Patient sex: M
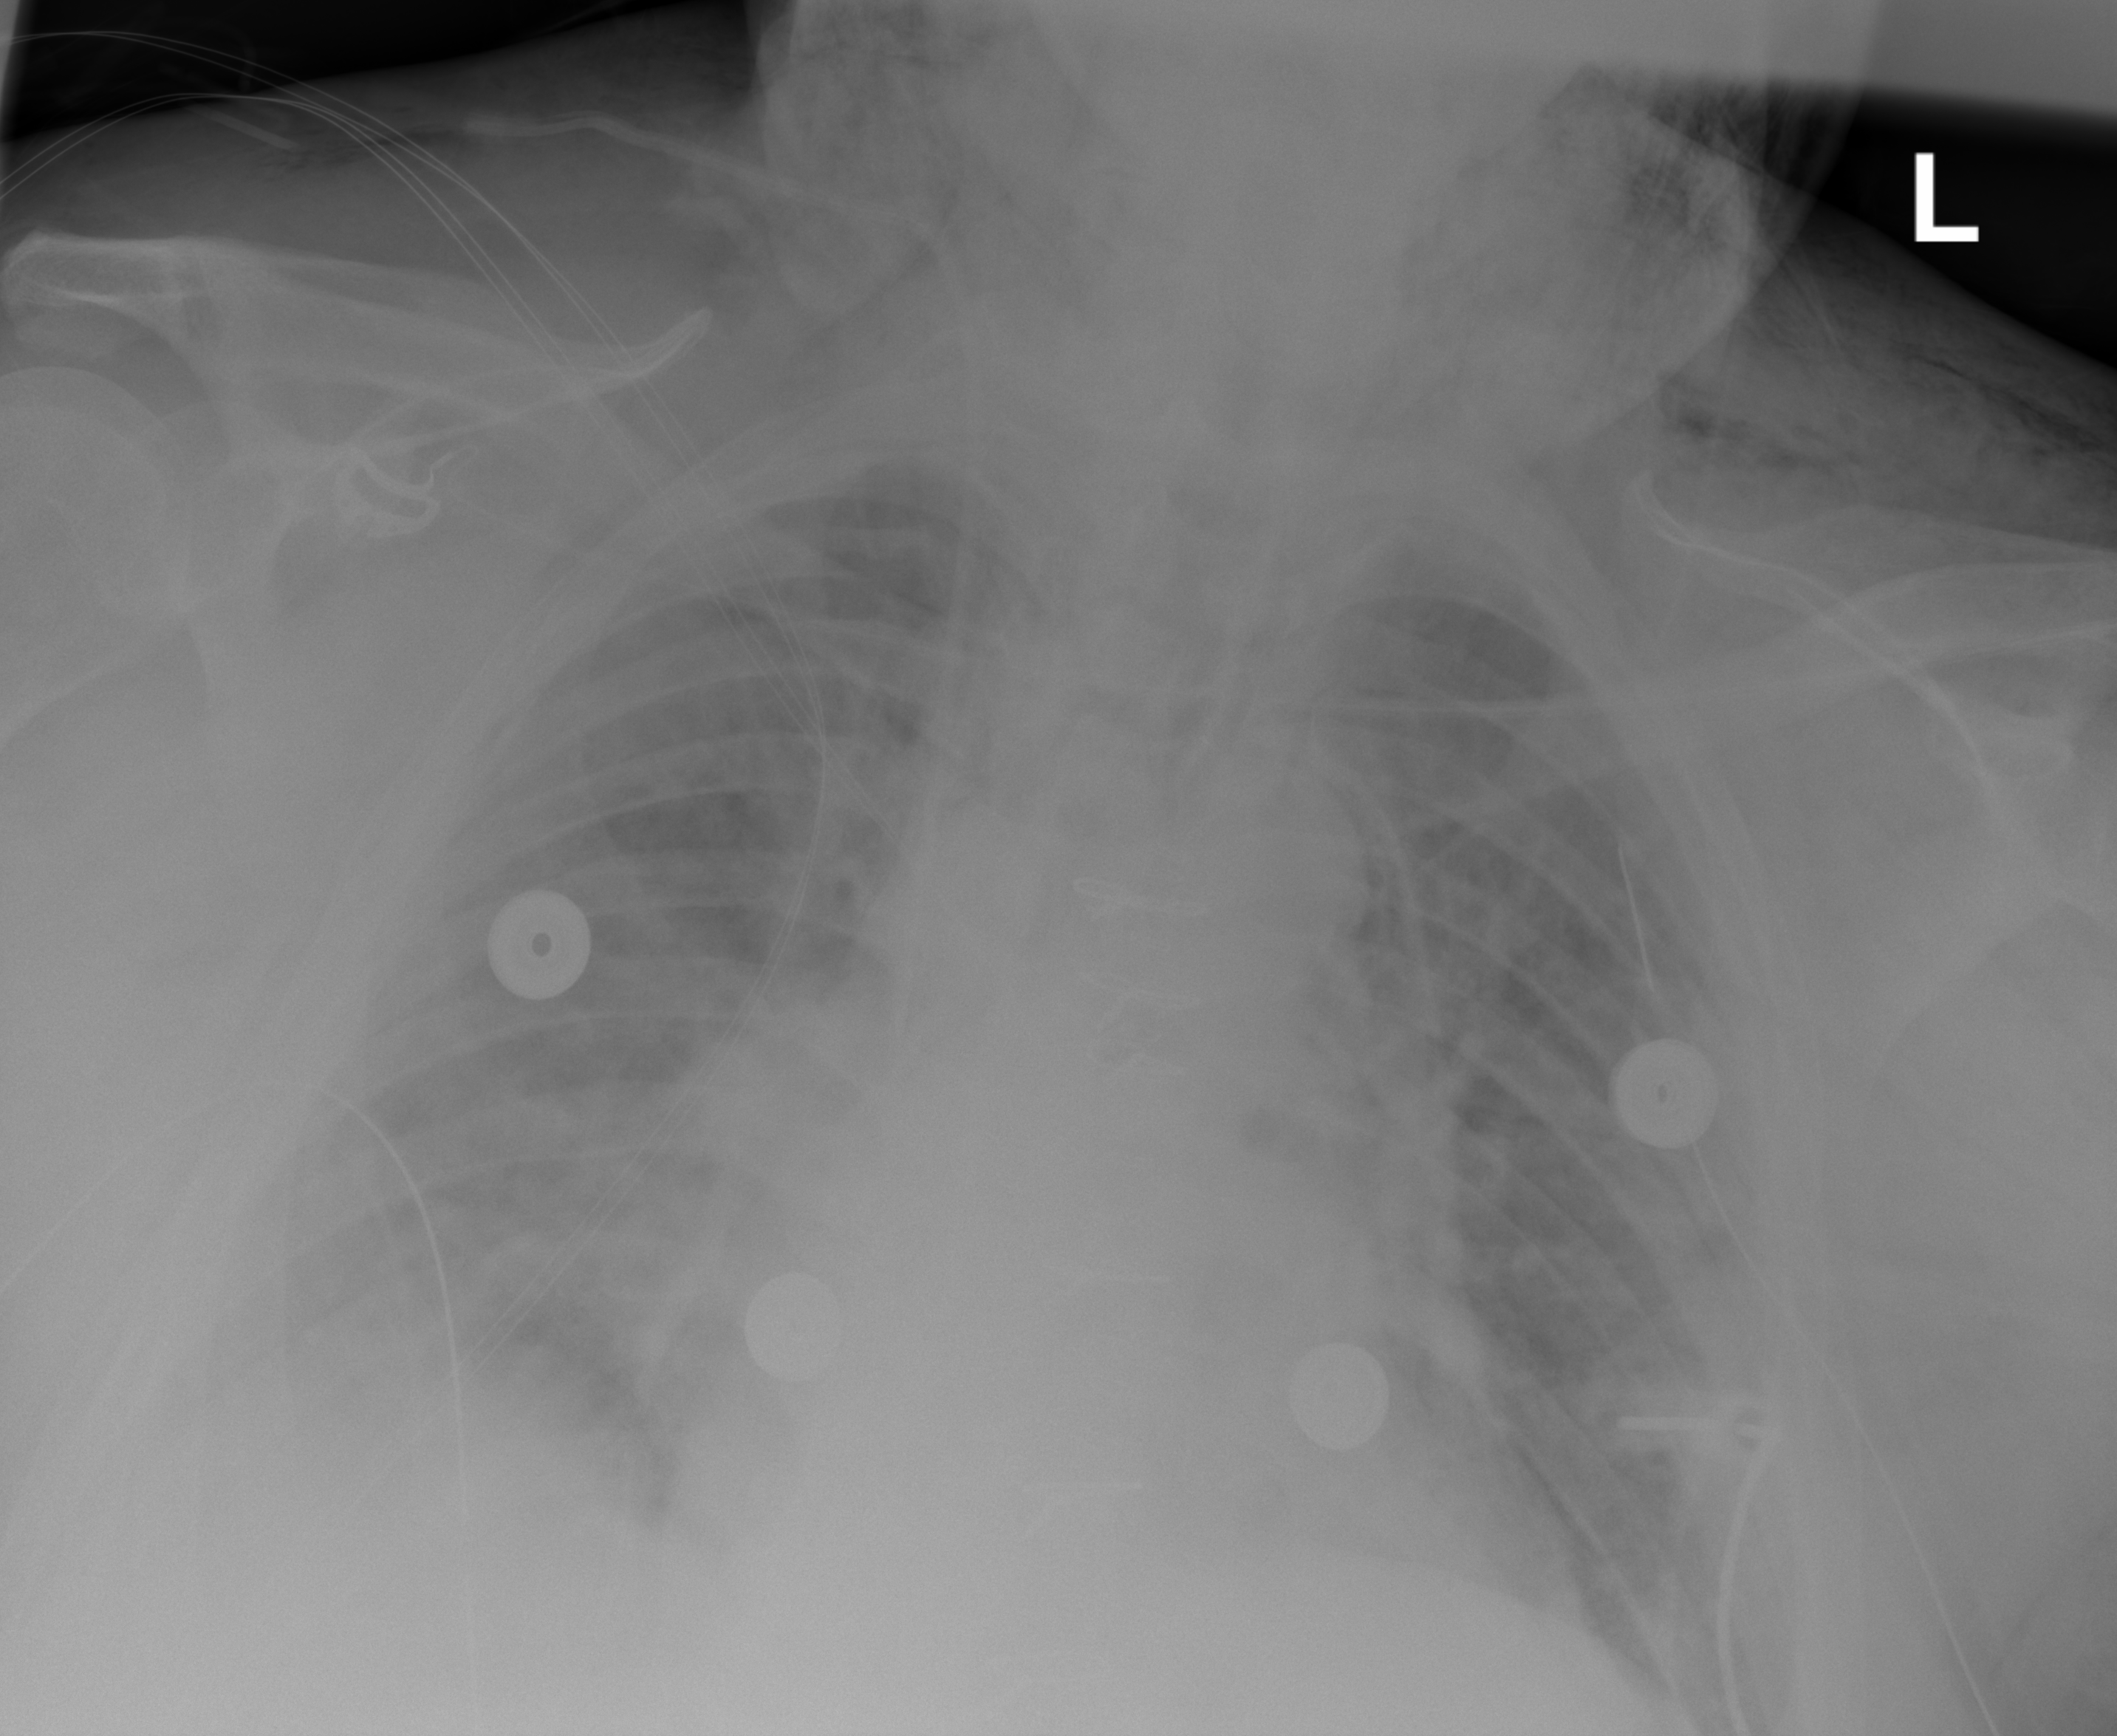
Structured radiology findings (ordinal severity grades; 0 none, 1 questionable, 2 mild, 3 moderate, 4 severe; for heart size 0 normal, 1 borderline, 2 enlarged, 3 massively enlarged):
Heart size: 2
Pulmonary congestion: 3
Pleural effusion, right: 3
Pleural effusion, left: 1
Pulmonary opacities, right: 3
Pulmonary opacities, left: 2
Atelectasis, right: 2
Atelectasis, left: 2